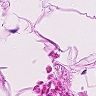
Metastatic tissue present: no